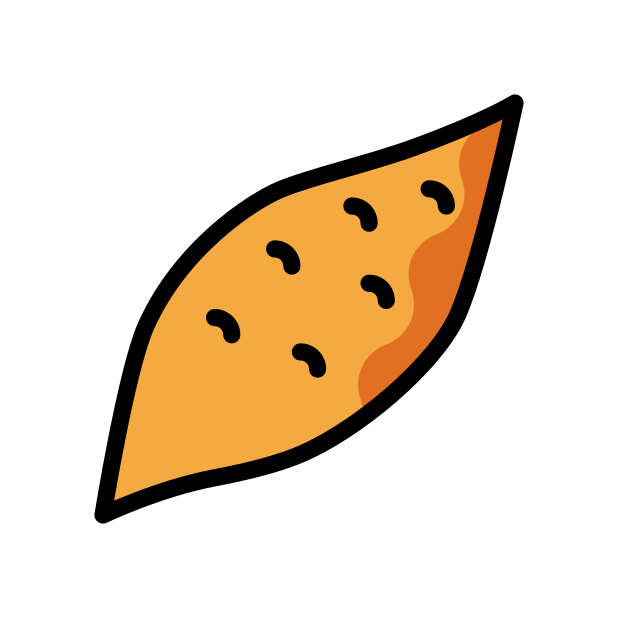
roasted sweet potato